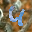
Label: 4